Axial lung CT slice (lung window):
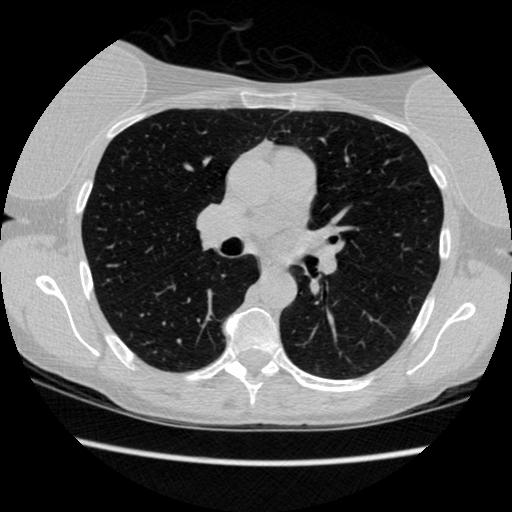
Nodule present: no